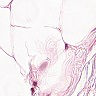
Metastatic tissue present: no